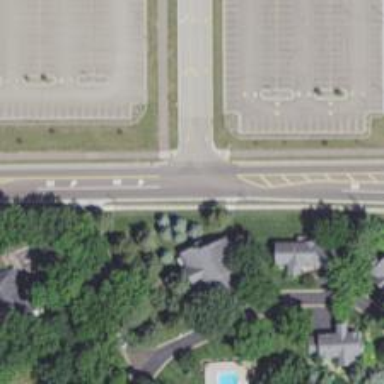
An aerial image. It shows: Tertiary road with asphalt surface and separate sidewalk.